Question: I am trying to implement the wookmark js in my design for a pinterest like layout. But instead of the usual single instance of wookmark in a page, I need it to be applied twice on the page. But I am having an issue. When the first row gets arranged, it is pushing the second row too much down with an empty space in between them.

You can see the blank white space between the red and blue rows. I want the blue row to start immediately below the red one.
Here is my fiddle. <URL>
'''
<div class="wookmark">
<div class="singleitem red">s</div>
<div class="singleitem red">s</div>
<div class="singleitem red">s</div>
<div class="singleitem red">s</div>
<div class="singleitem red">s</div>
</div>
<div class="wookmark">
<div class="singleitem blue">s</div>
<div class="singleitem blue">s</div>
<div class="singleitem blue">s</div>
<div class="singleitem blue">s</div>
<div class="singleitem blue">s</div>
</div>
'''
'''
.wookmark {
position: relative; /** Needed to ensure items are laid out relative to this container **/
margin: 0;
padding: 0;
}
.singleitem{
border:1px solid #000;
background:red;
width:60px;
height:60px
}
.red {
background:red;
}
.blue {
background:blue;
}
'''
'''
$('.wookmark .singleitem').wookmark({
autoResize: true, // This will auto-update the layout when the browser window is resized.
container: $('.wookmark'), // Optional, used for some extra CSS styling
offset: 5, // Optional, the distance between grid items
itemWidth: 60, // Optional, the width of a grid item
});
'''
Any idea friends?
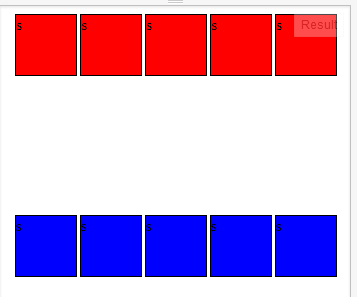
Answer: The problem is that each instance is sharing a common container element. It doesn't appear that wookmark was design to handle cases like this. Without changing the HTML, one possible solution would be to loop through the '.wookmark' elements and capture the context of its parent element and pass that as the container element like this:
<URL>
'''
$('.wookmark').each(function () {
var parent = $(this).closest('.wookmark');
$(this).find('.singleitem').wookmark({
autoResize: true,
container: parent,
offset: 5,
itemWidth: 60,
});
});
'''